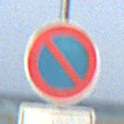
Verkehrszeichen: EingeschraenktesHalteverbot
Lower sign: ZeitangabenMitBeschraenkungAufWochentage1
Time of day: MorningAfternoon
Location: Outdoor (Suburban)
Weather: PartlyCloudy
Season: NotSpecified
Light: Natural